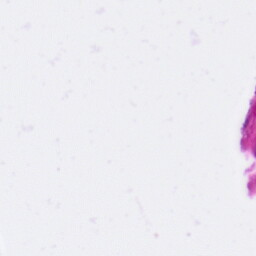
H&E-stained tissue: Pancreatic